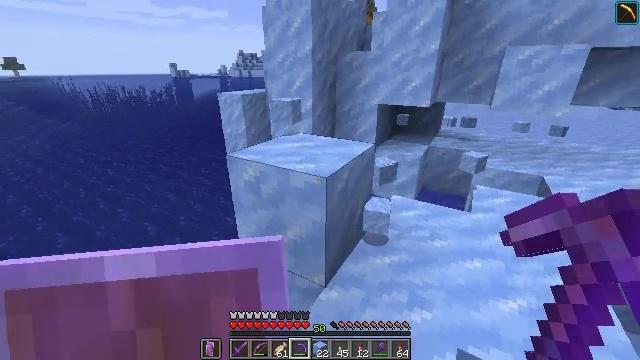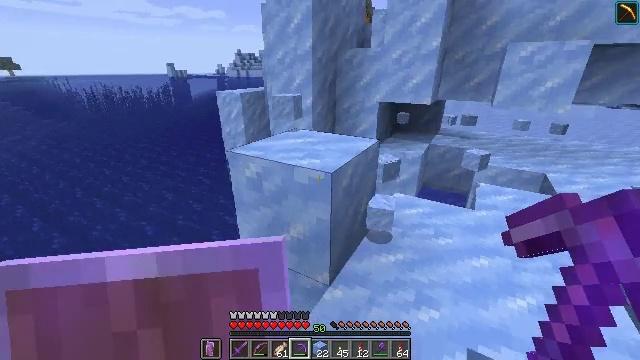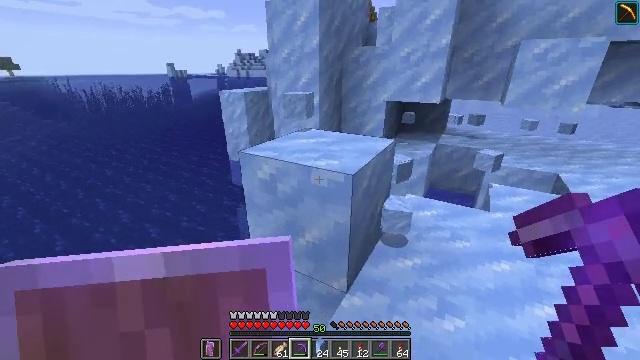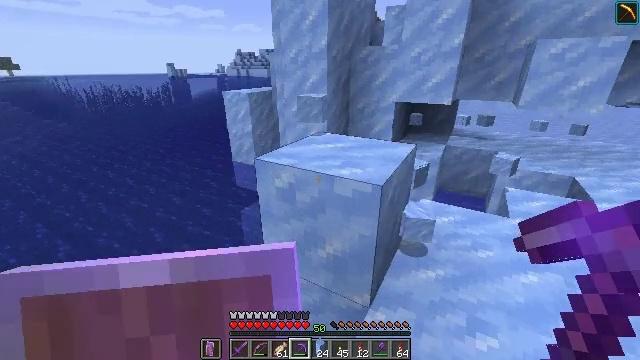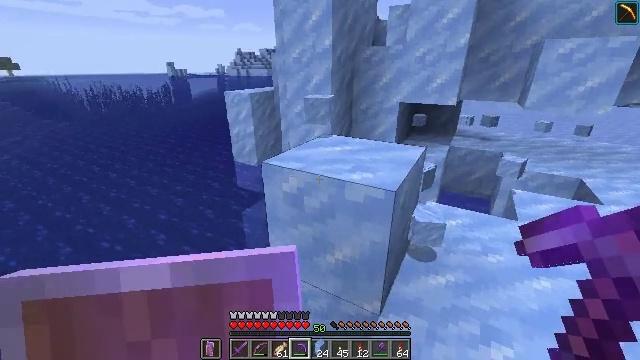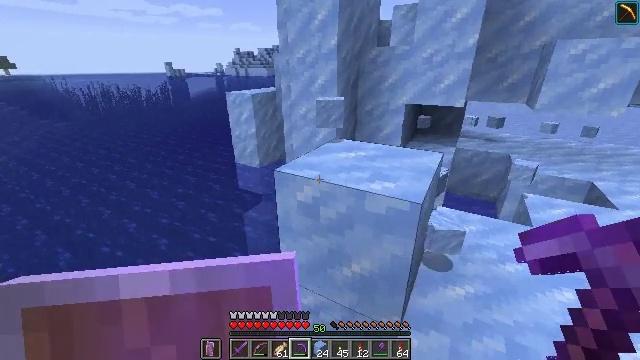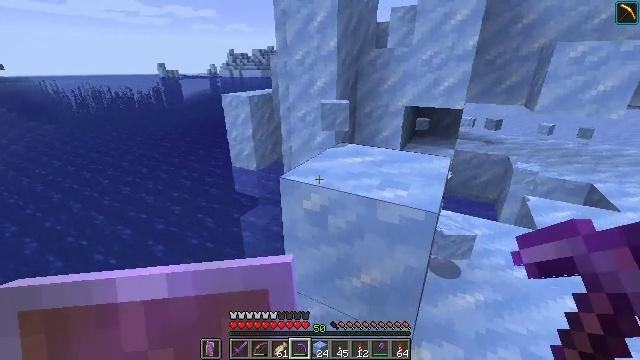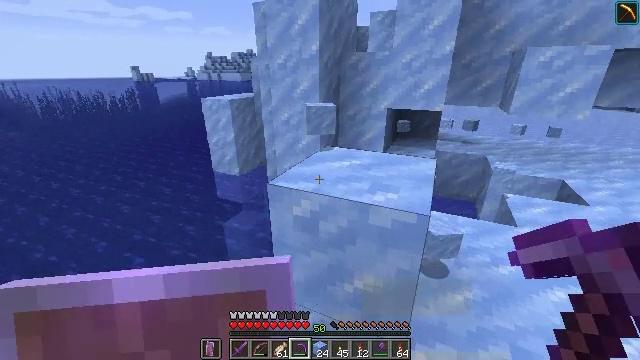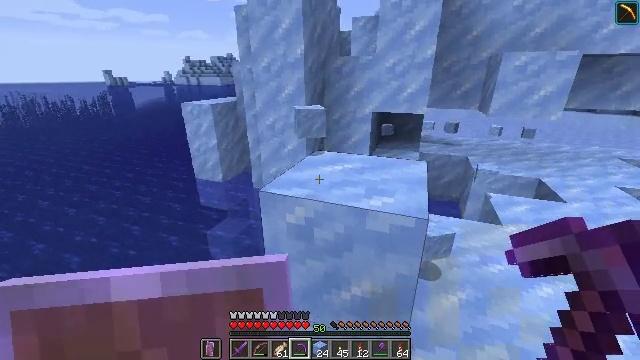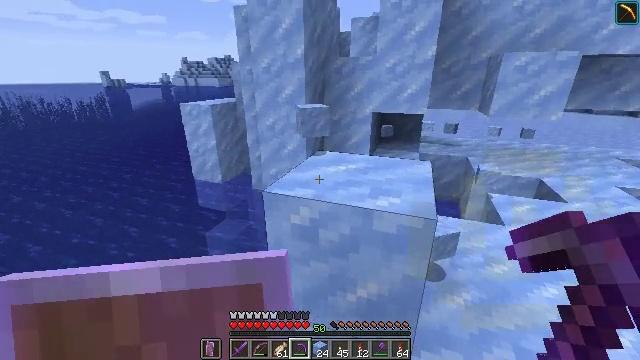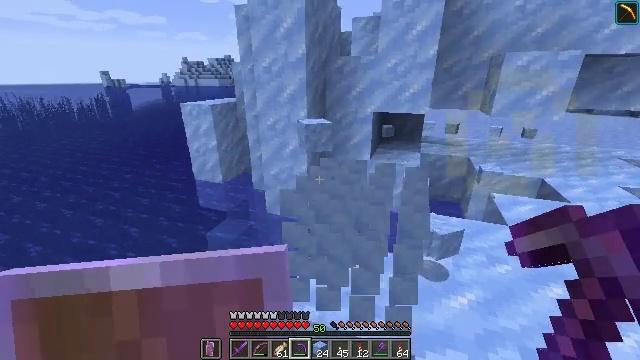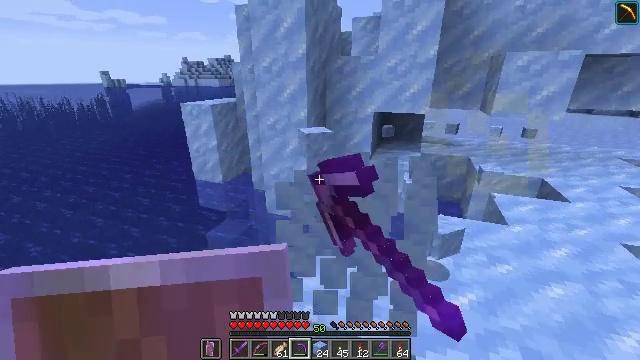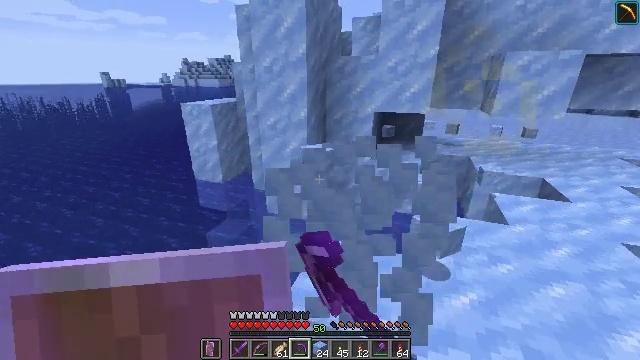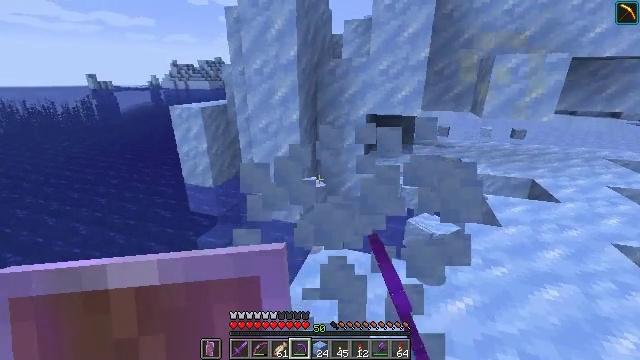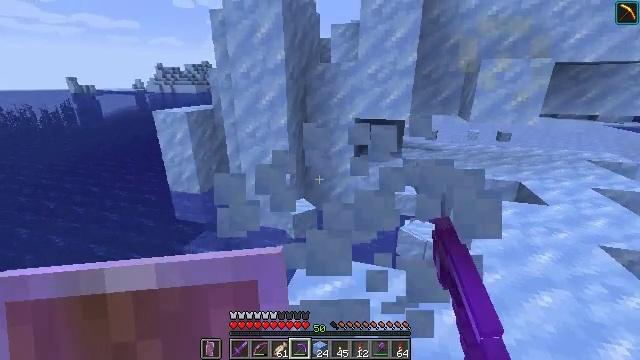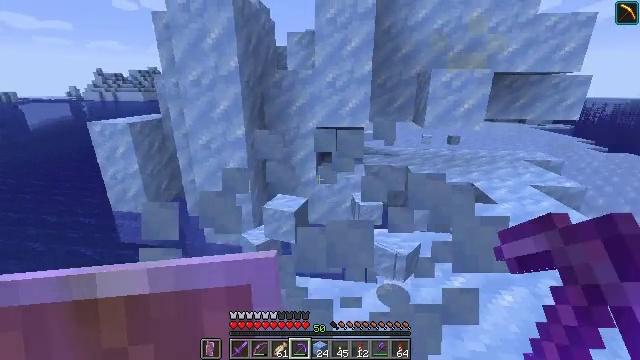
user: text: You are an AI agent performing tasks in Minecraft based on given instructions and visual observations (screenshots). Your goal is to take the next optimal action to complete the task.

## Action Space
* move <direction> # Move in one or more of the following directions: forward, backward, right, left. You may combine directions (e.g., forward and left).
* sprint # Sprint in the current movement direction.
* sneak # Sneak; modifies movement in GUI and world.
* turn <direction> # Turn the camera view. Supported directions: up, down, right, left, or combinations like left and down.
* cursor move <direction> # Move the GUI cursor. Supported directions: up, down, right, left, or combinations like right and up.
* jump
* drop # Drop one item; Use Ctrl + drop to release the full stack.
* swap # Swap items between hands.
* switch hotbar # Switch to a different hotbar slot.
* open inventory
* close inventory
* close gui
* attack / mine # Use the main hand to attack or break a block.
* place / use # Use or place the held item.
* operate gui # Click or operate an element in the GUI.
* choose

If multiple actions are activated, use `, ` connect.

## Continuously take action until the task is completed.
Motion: motion action
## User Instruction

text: Harvest packed ice from cold regions.
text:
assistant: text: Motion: move forward and move left
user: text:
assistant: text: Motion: no_op
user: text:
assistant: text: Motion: no_op
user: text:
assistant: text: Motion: no_op
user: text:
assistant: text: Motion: no_op
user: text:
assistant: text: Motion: turn right
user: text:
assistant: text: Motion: turn right
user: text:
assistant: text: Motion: turn right
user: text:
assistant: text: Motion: no_op
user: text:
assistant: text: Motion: attack / mine
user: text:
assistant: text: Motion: attack / mine
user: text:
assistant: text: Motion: attack / mine
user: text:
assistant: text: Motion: move forward, turn right
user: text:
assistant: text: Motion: move forward, turn right
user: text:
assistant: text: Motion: move forward, turn right and up
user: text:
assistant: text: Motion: move forward and move right, turn right and up
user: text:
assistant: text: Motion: move forward and move right, turn right and up
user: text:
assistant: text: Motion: move forward and move right
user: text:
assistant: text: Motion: move forward and move right
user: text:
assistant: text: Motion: move forward and move right, turn left
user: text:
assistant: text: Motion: move forward and move right
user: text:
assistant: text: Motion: move forward and move right
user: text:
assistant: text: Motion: move forward and move right
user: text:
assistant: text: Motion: move forward
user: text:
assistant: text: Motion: move forward
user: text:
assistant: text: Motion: move forward
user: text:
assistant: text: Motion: move forward
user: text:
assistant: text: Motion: move forward
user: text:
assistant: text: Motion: move forward
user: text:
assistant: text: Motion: move forward